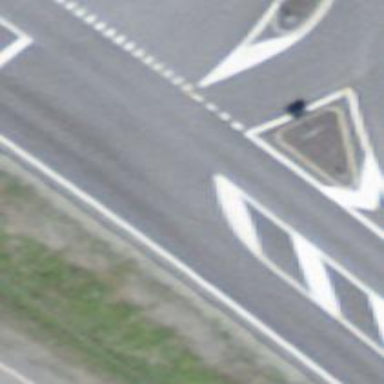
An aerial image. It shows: Tertiary road.